The plot shows how the frequency content of a bearing vibration signal evolves over time (STFT spectrogram). Based on the visible evidence, which condition applies: normal, inner_race, outer_race, ball?
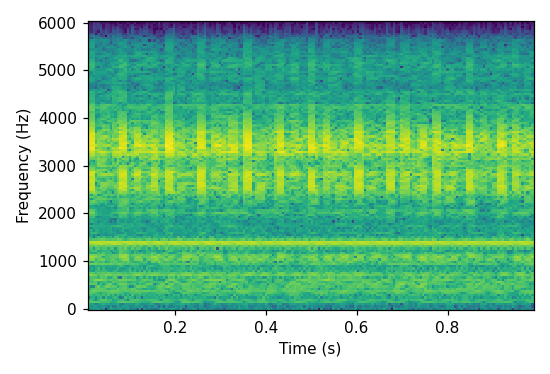
Answer: inner_race